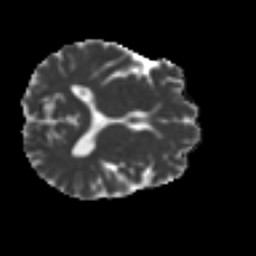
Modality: MD
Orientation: axial
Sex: female
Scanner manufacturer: ge
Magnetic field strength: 3 T
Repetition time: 7 s
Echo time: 0.08 s